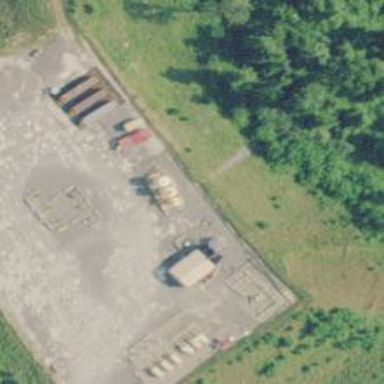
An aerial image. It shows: Storage tank with man-made structure.